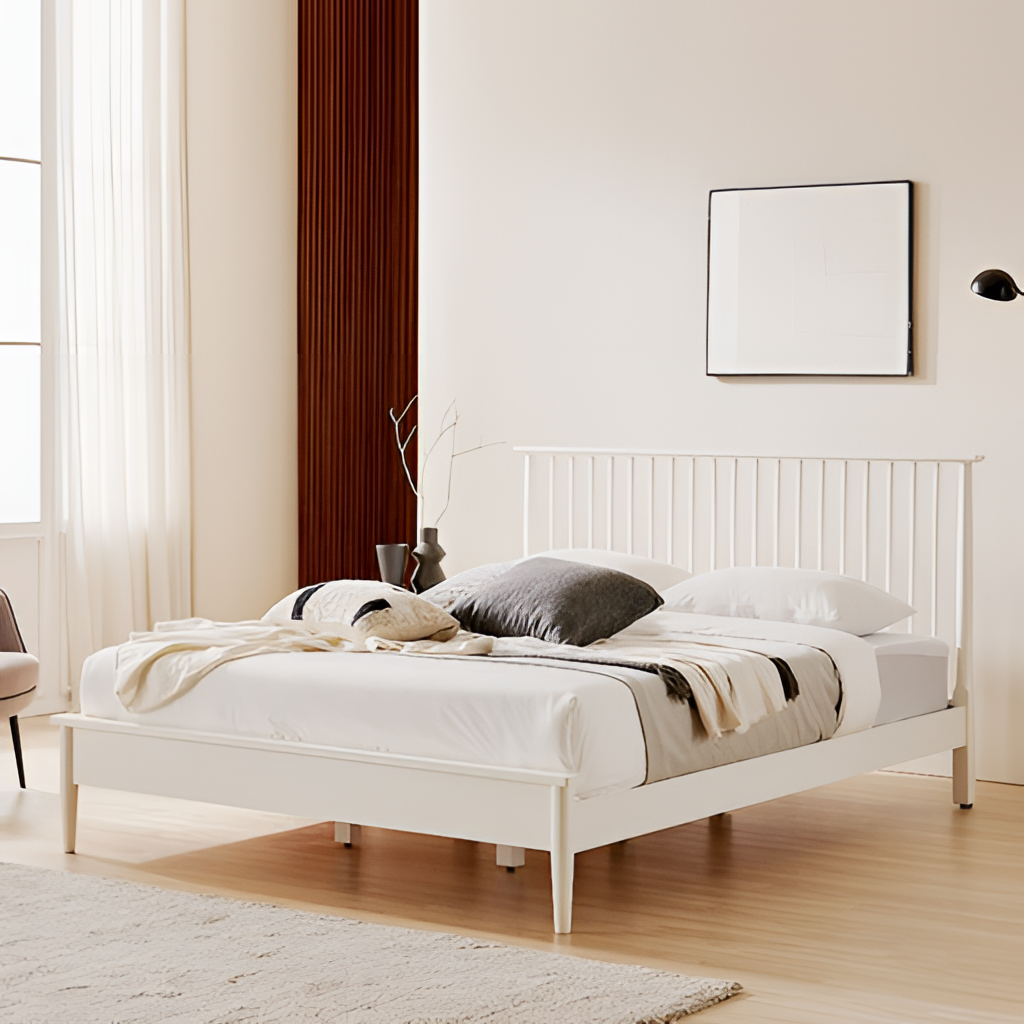
white wood bed, bedroom, modern, wood flooring, with plank pattern, paint wallpaper, with solid pattern